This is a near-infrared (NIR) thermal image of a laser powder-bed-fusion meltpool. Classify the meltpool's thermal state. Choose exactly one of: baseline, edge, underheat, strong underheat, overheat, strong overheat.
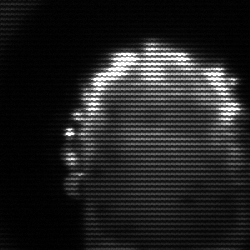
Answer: baseline